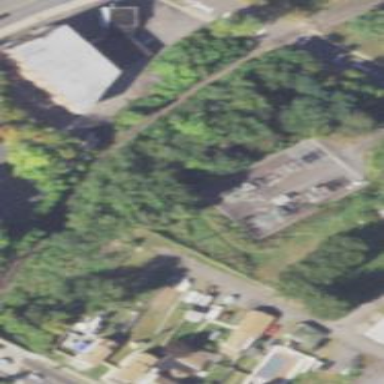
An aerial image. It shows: Power substation.